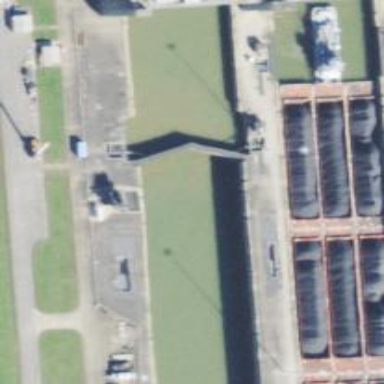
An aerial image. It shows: Lock gate on waterway.